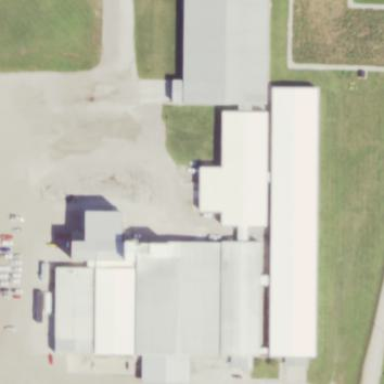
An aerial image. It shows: Industrial building.